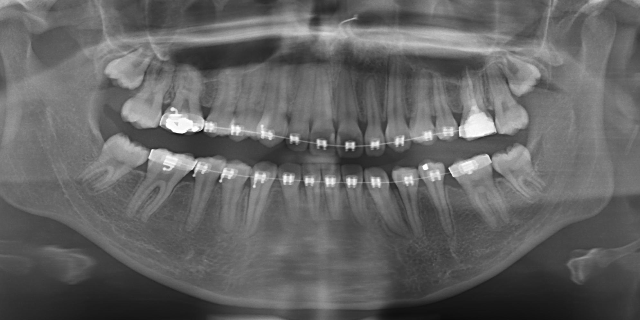
adult